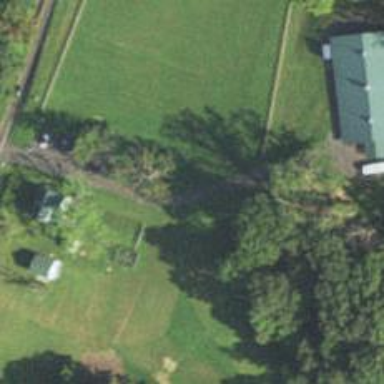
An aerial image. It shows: Driveway.